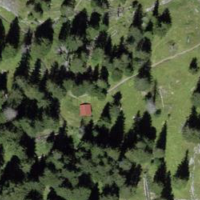
EUNIS habitat code: 48
Species observed at this site:
Dactylorhiza maculata
Gymnadenia conopsea